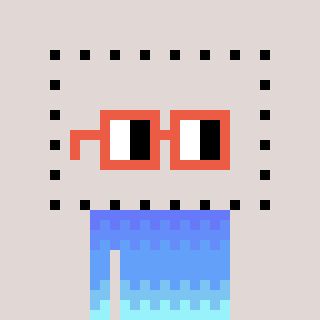
a pixel art character with square orange glasses, a void-shaped head and a teal-colored body on a warm background